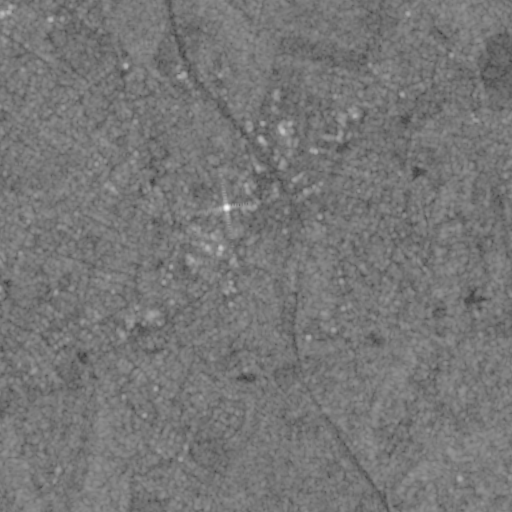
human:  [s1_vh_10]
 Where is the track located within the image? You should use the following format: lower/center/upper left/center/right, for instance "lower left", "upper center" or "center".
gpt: The track is located in the upper center of the image.
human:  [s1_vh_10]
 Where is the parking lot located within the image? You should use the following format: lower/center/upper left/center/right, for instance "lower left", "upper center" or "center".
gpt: There is no parking lot in the image.

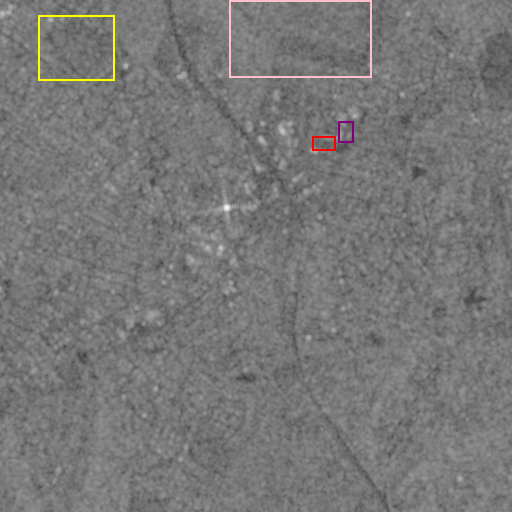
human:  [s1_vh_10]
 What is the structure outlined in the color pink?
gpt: The structure outlined in pink is a crop field.
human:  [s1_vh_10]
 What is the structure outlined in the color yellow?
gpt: The structure outlined in yellow is a park.
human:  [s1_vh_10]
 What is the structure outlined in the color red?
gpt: The structure outlined in red is a track.
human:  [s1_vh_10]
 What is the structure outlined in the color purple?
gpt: The structure outlined in purple is a building.
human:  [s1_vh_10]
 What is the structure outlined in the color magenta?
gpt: There is no magenta outline.